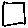
Label: square